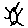
Label: sun